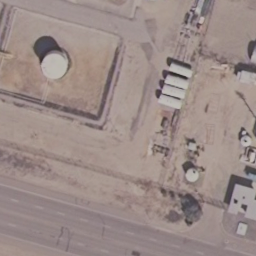
Label: storage tanks